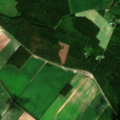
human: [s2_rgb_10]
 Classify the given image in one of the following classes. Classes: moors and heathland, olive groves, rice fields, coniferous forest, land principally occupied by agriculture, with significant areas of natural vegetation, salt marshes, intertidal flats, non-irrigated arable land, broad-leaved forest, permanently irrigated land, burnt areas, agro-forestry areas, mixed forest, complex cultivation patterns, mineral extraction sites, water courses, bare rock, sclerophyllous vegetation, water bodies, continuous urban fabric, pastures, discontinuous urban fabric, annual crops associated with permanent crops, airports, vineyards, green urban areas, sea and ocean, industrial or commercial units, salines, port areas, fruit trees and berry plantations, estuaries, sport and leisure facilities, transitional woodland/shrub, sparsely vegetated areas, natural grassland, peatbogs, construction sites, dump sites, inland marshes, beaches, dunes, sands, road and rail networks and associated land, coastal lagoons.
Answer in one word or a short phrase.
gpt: non-irrigated arable land, land principally occupied by agriculture, with significant areas of natural vegetation, coniferous forest, mixed forest